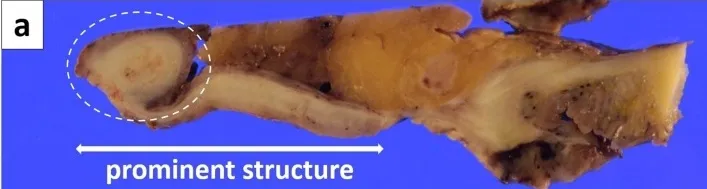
Macroscopic view of the long-axis cross section of the opened prominent structure (a).
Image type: pathology (h&e)